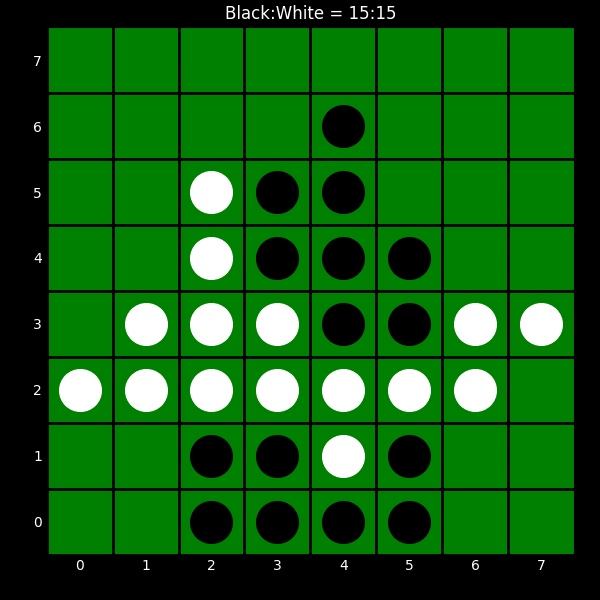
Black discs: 15
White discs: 15